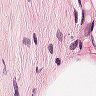
Metastatic tissue present: no